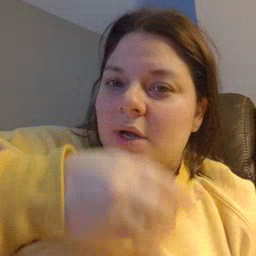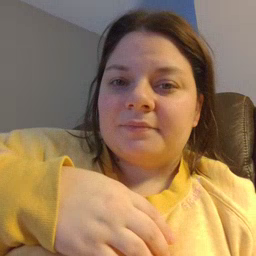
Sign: flower